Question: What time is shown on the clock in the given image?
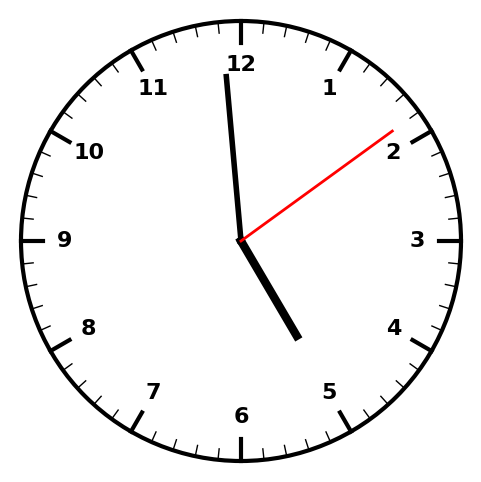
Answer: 04:59:09